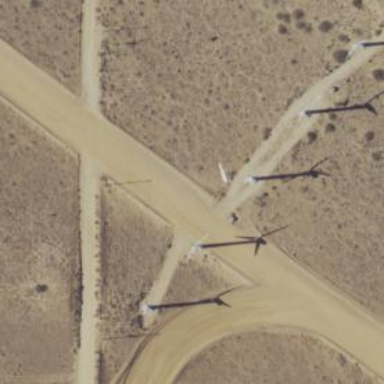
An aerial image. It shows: Wind generator powered by wind turbine.